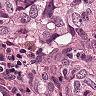
Metastatic tissue present: yes